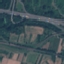
Land use / land cover class: Highway